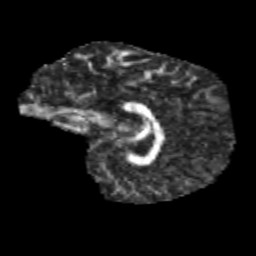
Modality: FA
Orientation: sagittal
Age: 10
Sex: male
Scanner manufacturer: siemens
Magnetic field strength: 3 T
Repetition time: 3.8 s
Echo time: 0.07 s